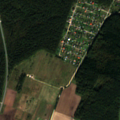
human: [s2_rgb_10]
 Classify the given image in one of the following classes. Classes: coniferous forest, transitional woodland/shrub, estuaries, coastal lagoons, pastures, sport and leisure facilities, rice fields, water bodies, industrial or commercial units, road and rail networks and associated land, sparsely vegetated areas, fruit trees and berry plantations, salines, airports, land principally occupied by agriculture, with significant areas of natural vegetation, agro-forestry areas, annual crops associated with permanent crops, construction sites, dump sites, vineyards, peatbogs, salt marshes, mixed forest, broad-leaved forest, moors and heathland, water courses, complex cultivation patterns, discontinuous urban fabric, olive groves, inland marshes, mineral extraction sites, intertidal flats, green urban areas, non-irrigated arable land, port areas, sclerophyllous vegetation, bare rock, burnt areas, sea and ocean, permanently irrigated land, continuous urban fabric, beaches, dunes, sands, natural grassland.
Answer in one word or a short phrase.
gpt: non-irrigated arable land, pastures, complex cultivation patterns, broad-leaved forest, coniferous forest, mixed forest